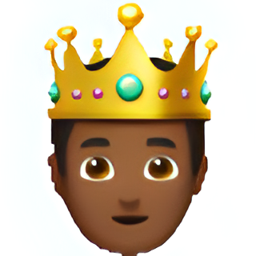
Name: prince
Emoji: 🤴🏾
Group: People & Body
Sub-group: person-role